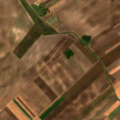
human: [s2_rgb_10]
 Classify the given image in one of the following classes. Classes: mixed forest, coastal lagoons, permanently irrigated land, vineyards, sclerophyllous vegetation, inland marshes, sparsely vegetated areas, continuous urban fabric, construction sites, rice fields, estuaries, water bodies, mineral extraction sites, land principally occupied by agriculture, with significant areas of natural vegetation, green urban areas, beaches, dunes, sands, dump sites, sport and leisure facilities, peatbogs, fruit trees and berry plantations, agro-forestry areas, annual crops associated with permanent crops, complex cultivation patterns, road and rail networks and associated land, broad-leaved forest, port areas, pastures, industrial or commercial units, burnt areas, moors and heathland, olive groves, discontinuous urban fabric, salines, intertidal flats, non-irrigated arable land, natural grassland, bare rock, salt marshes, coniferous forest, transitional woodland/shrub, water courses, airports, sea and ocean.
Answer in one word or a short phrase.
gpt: non-irrigated arable land, complex cultivation patterns